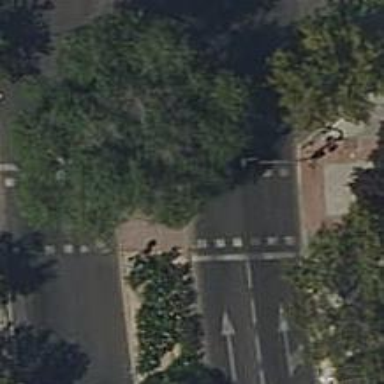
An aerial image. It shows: Road crossing with traffic signals.